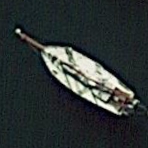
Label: Civil_yacht